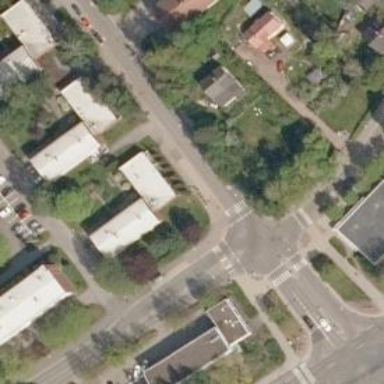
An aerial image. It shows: Footway with asphalt surface and crossing.